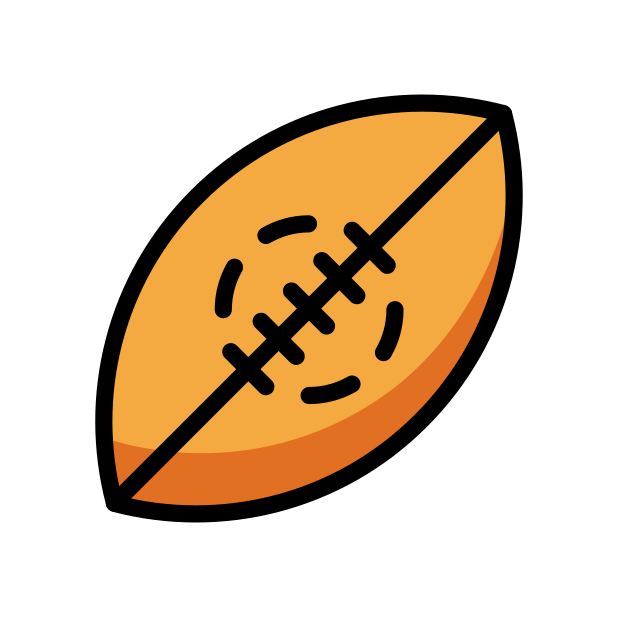
Emoji: 🏉
Name: rugby football
Unicode: 0x1f3c9